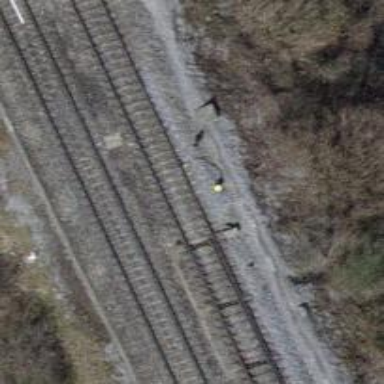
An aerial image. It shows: Single-track electrified railway siding with contact line.